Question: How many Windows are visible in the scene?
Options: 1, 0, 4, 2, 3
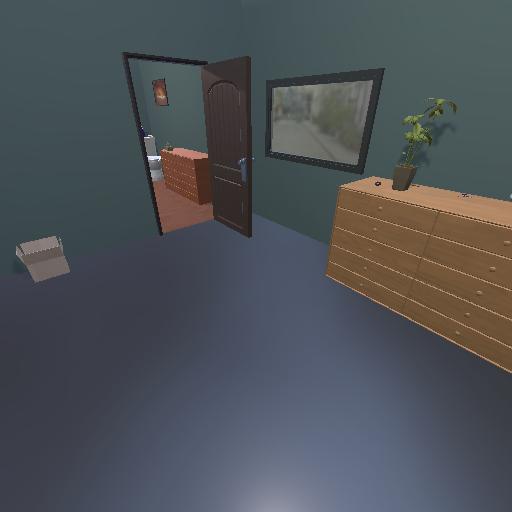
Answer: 1